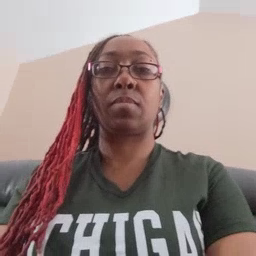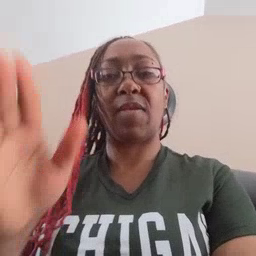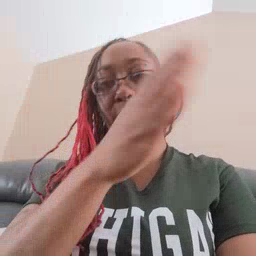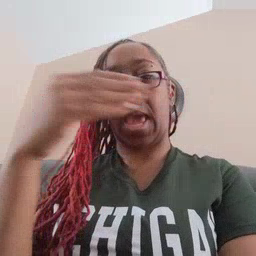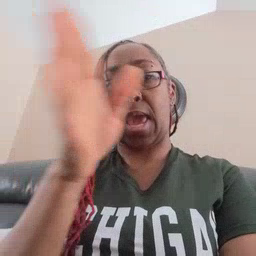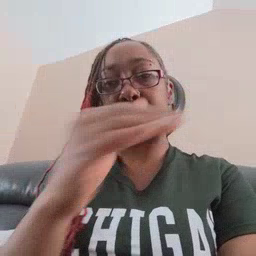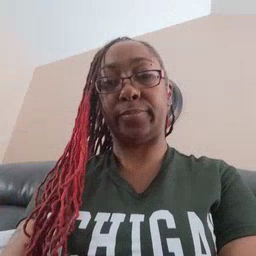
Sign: flag